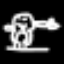
Label: frog